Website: macys
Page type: customer-info-address
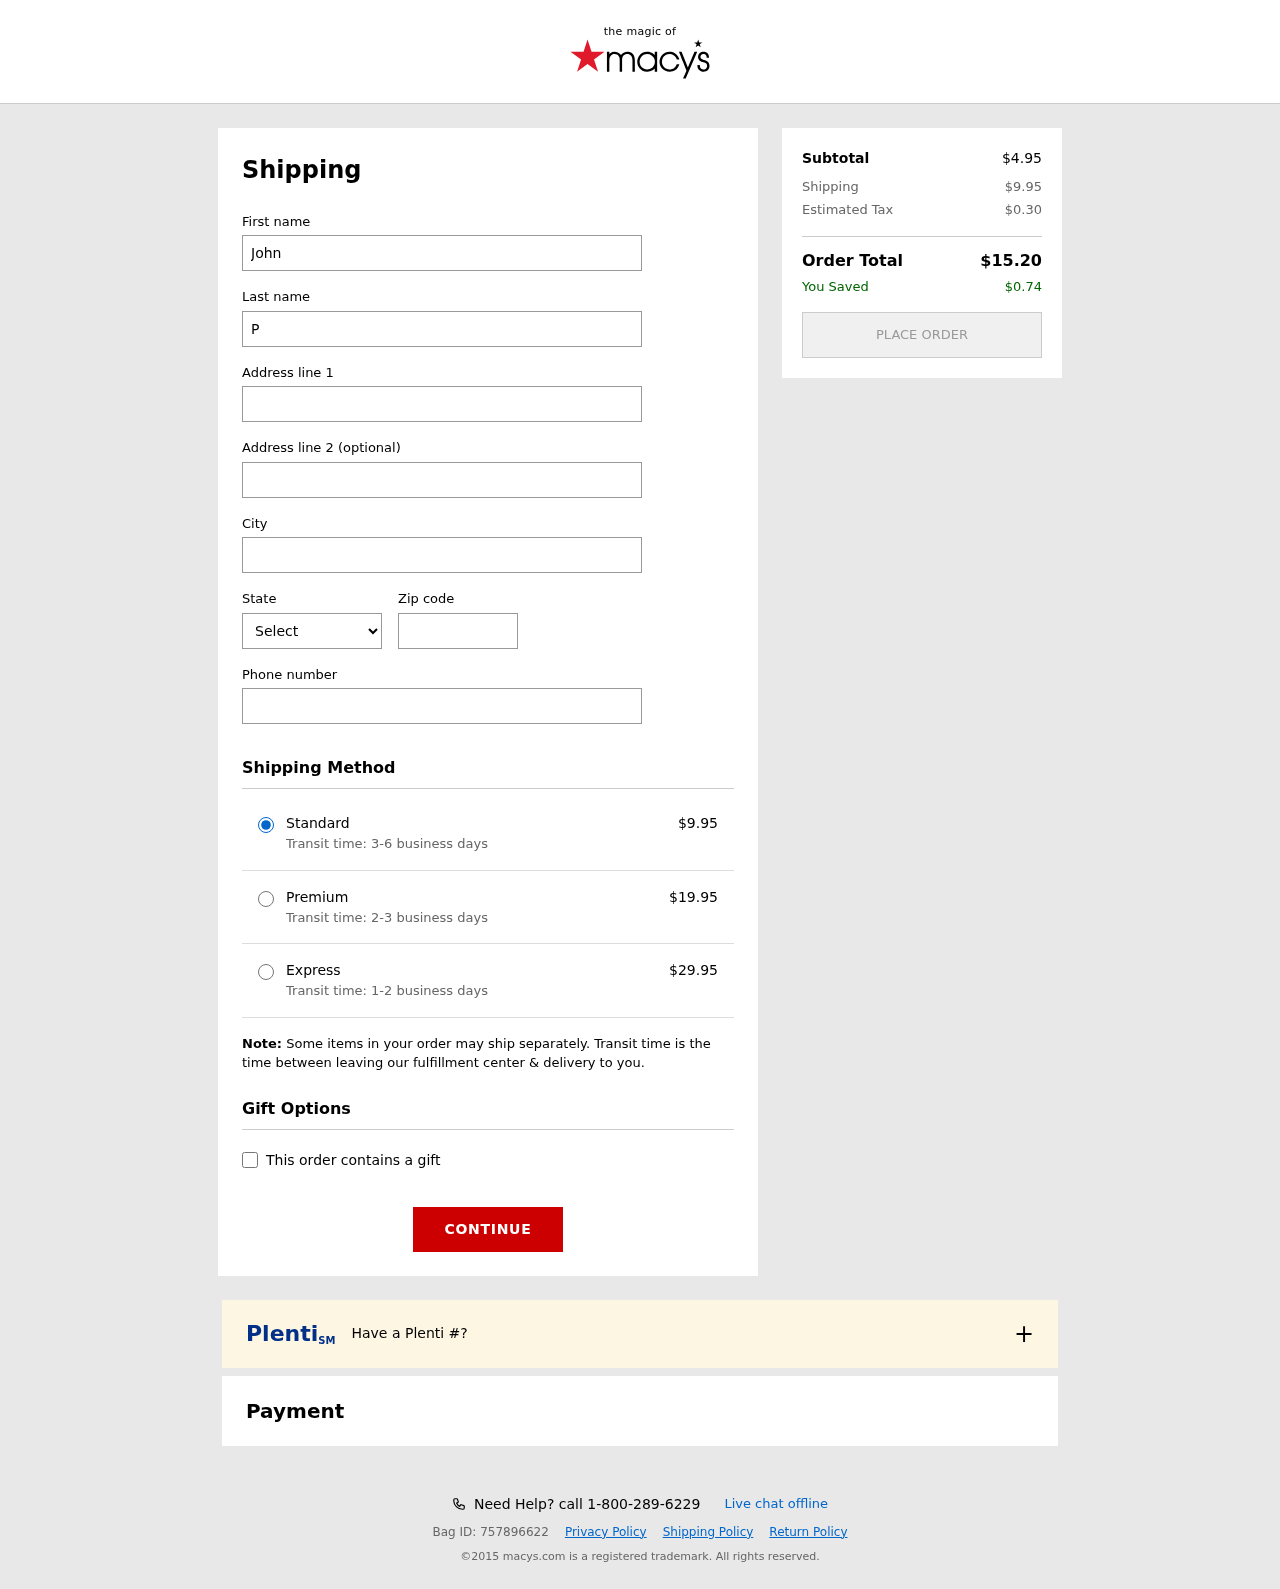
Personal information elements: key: PII_CITY
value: Gonzalezfort
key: PII_FIRSTNAME
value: John
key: PII_LASTNAME
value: Padilla
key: PII_PHONE
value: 8217890649
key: PII_POSTCODE
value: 10479
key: PII_STATE_ABBR
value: TN
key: PII_STREET
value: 16459 Kenneth Harbor Suite 592
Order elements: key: ORDER_SHIPPING_COST
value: $9.95
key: ORDER_SHIPPING_COST_PREMIUM
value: $19.95
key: ORDER_SHIPPING_COST_EXPRESS
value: $29.95
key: ORDER_SUBTOTAL
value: $4.95
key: ORDER_TAX
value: $0.30
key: ORDER_TOTAL
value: $15.20
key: ORDER_SAVINGS
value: $0.74